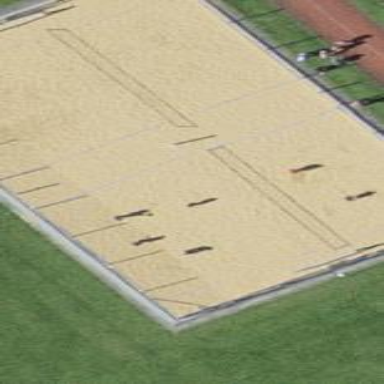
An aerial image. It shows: Pitch used for beach volleyball.